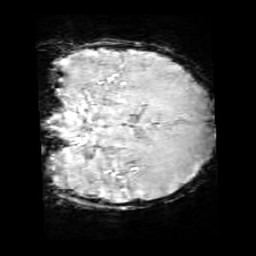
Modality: SWI
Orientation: coronal
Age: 10
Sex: male
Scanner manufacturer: siemens
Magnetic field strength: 3 T
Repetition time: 0.027 s
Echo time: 0.02 s